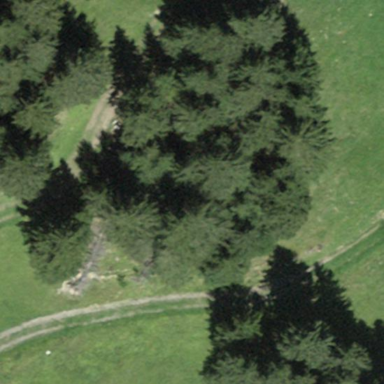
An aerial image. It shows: Forest area.